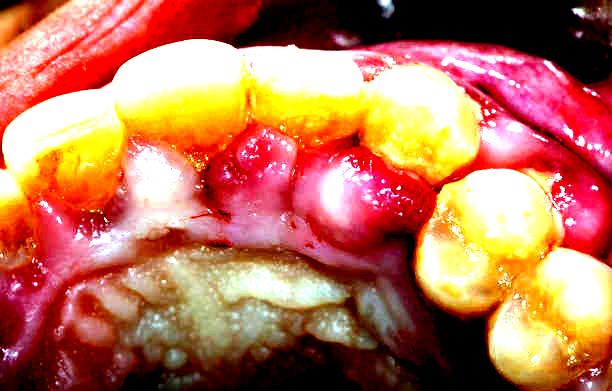
Condition: Gingivitis